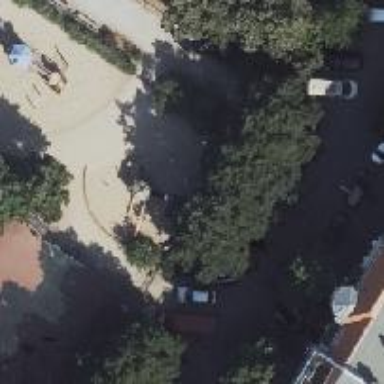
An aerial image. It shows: Playground with various play structures.